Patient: sex F, age 55
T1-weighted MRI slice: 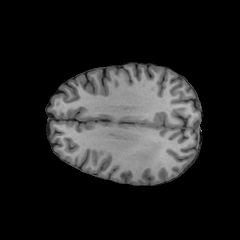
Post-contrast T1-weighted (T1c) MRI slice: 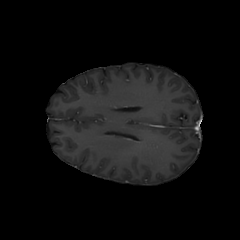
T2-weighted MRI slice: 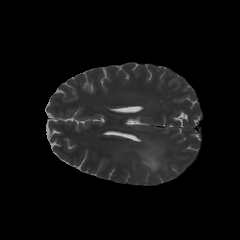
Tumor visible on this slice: yes
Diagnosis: Glioblastoma, IDH-wildtype
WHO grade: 4